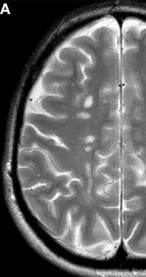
Patient's disease progression on MRI. From the left to the right: T2 weighted sequences respectively on June 2018.
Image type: radiology (mri)